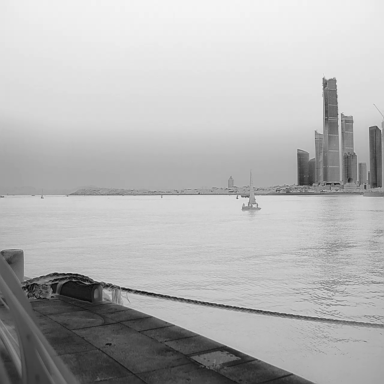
There is a sailboat in the infrared image.